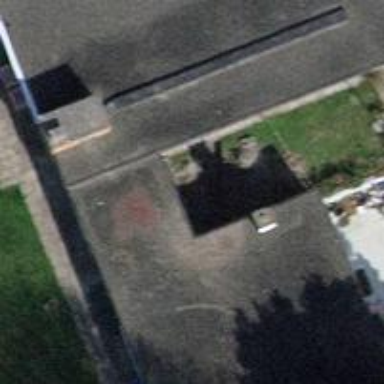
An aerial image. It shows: View of roof of building.